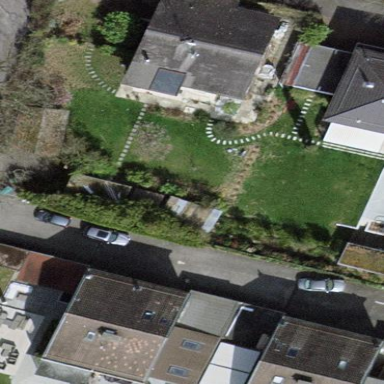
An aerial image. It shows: Garden surrounded by fence.